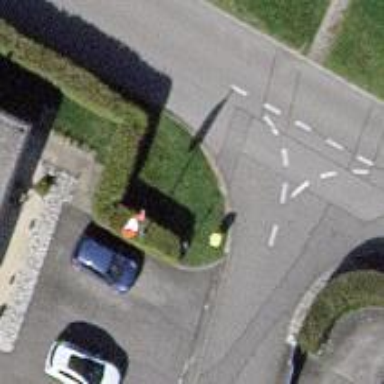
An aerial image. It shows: Post box is visible.